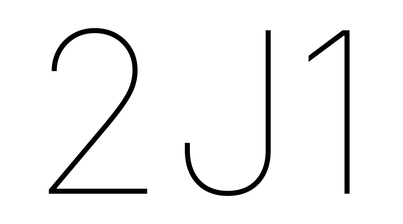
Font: Inter_Thin